Current action and preconditions to check: trajectory_clear

Your task: For each precondition in the list above, predict whether it will hold at this action.

Consider the current scene as observed from the mobile robot's camera, and analyze the predicted future states of all dynamic agents (e.g., people, animals, vehicles, or any moving entities) within the NEXT SECOND.

IMPORTANT: Only answer "very likely" if you are absolutely certain—based on strong, clear evidence—that a dynamic agent will violate the precondition in the predicted future state. Do NOT answer "very likely" for unlikely, ambiguous, or low-probability risks.

Ask yourself for each precondition: Is there a high probability, with clear and convincing evidence, that the predicted future states of any dynamic agent will interfere with the predicted future state of the currently executing action within the NEXT SECOND, causing that precondition to fail?

Assess the risk level based on these predictions. Use "likely" or "very likely" if motions create a clear risk of interference.

Use "neutral" or "improbable" if agents are nearby but their predicted paths are clearly diverging or non-conflicting.

Failure Risk Categories: "very improbable", "improbable", "neutral", "likely", "very likely"

Answer Format: Output ONLY the probability_of_failure value from these categories: "very improbable", "improbable", "neutral", "likely", "very likely"

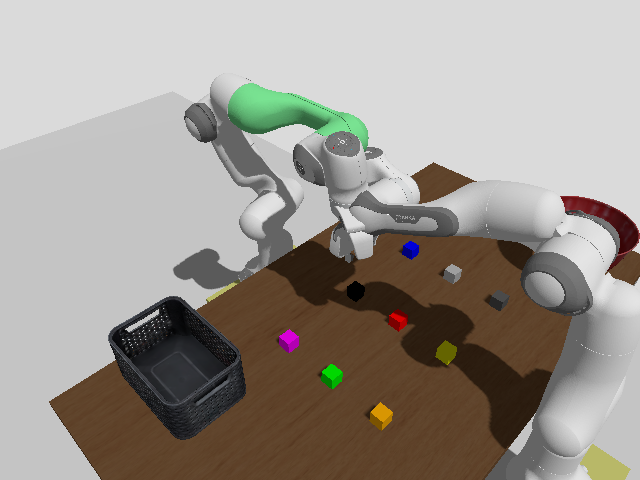

Answer: likely